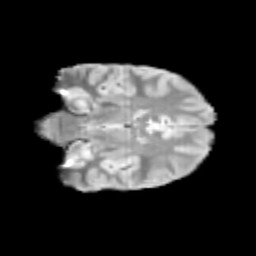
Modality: T2w
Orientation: coronal
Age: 10
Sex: female
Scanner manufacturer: siemens
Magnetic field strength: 3 T
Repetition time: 3.8 s
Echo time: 0.07 s